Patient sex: F
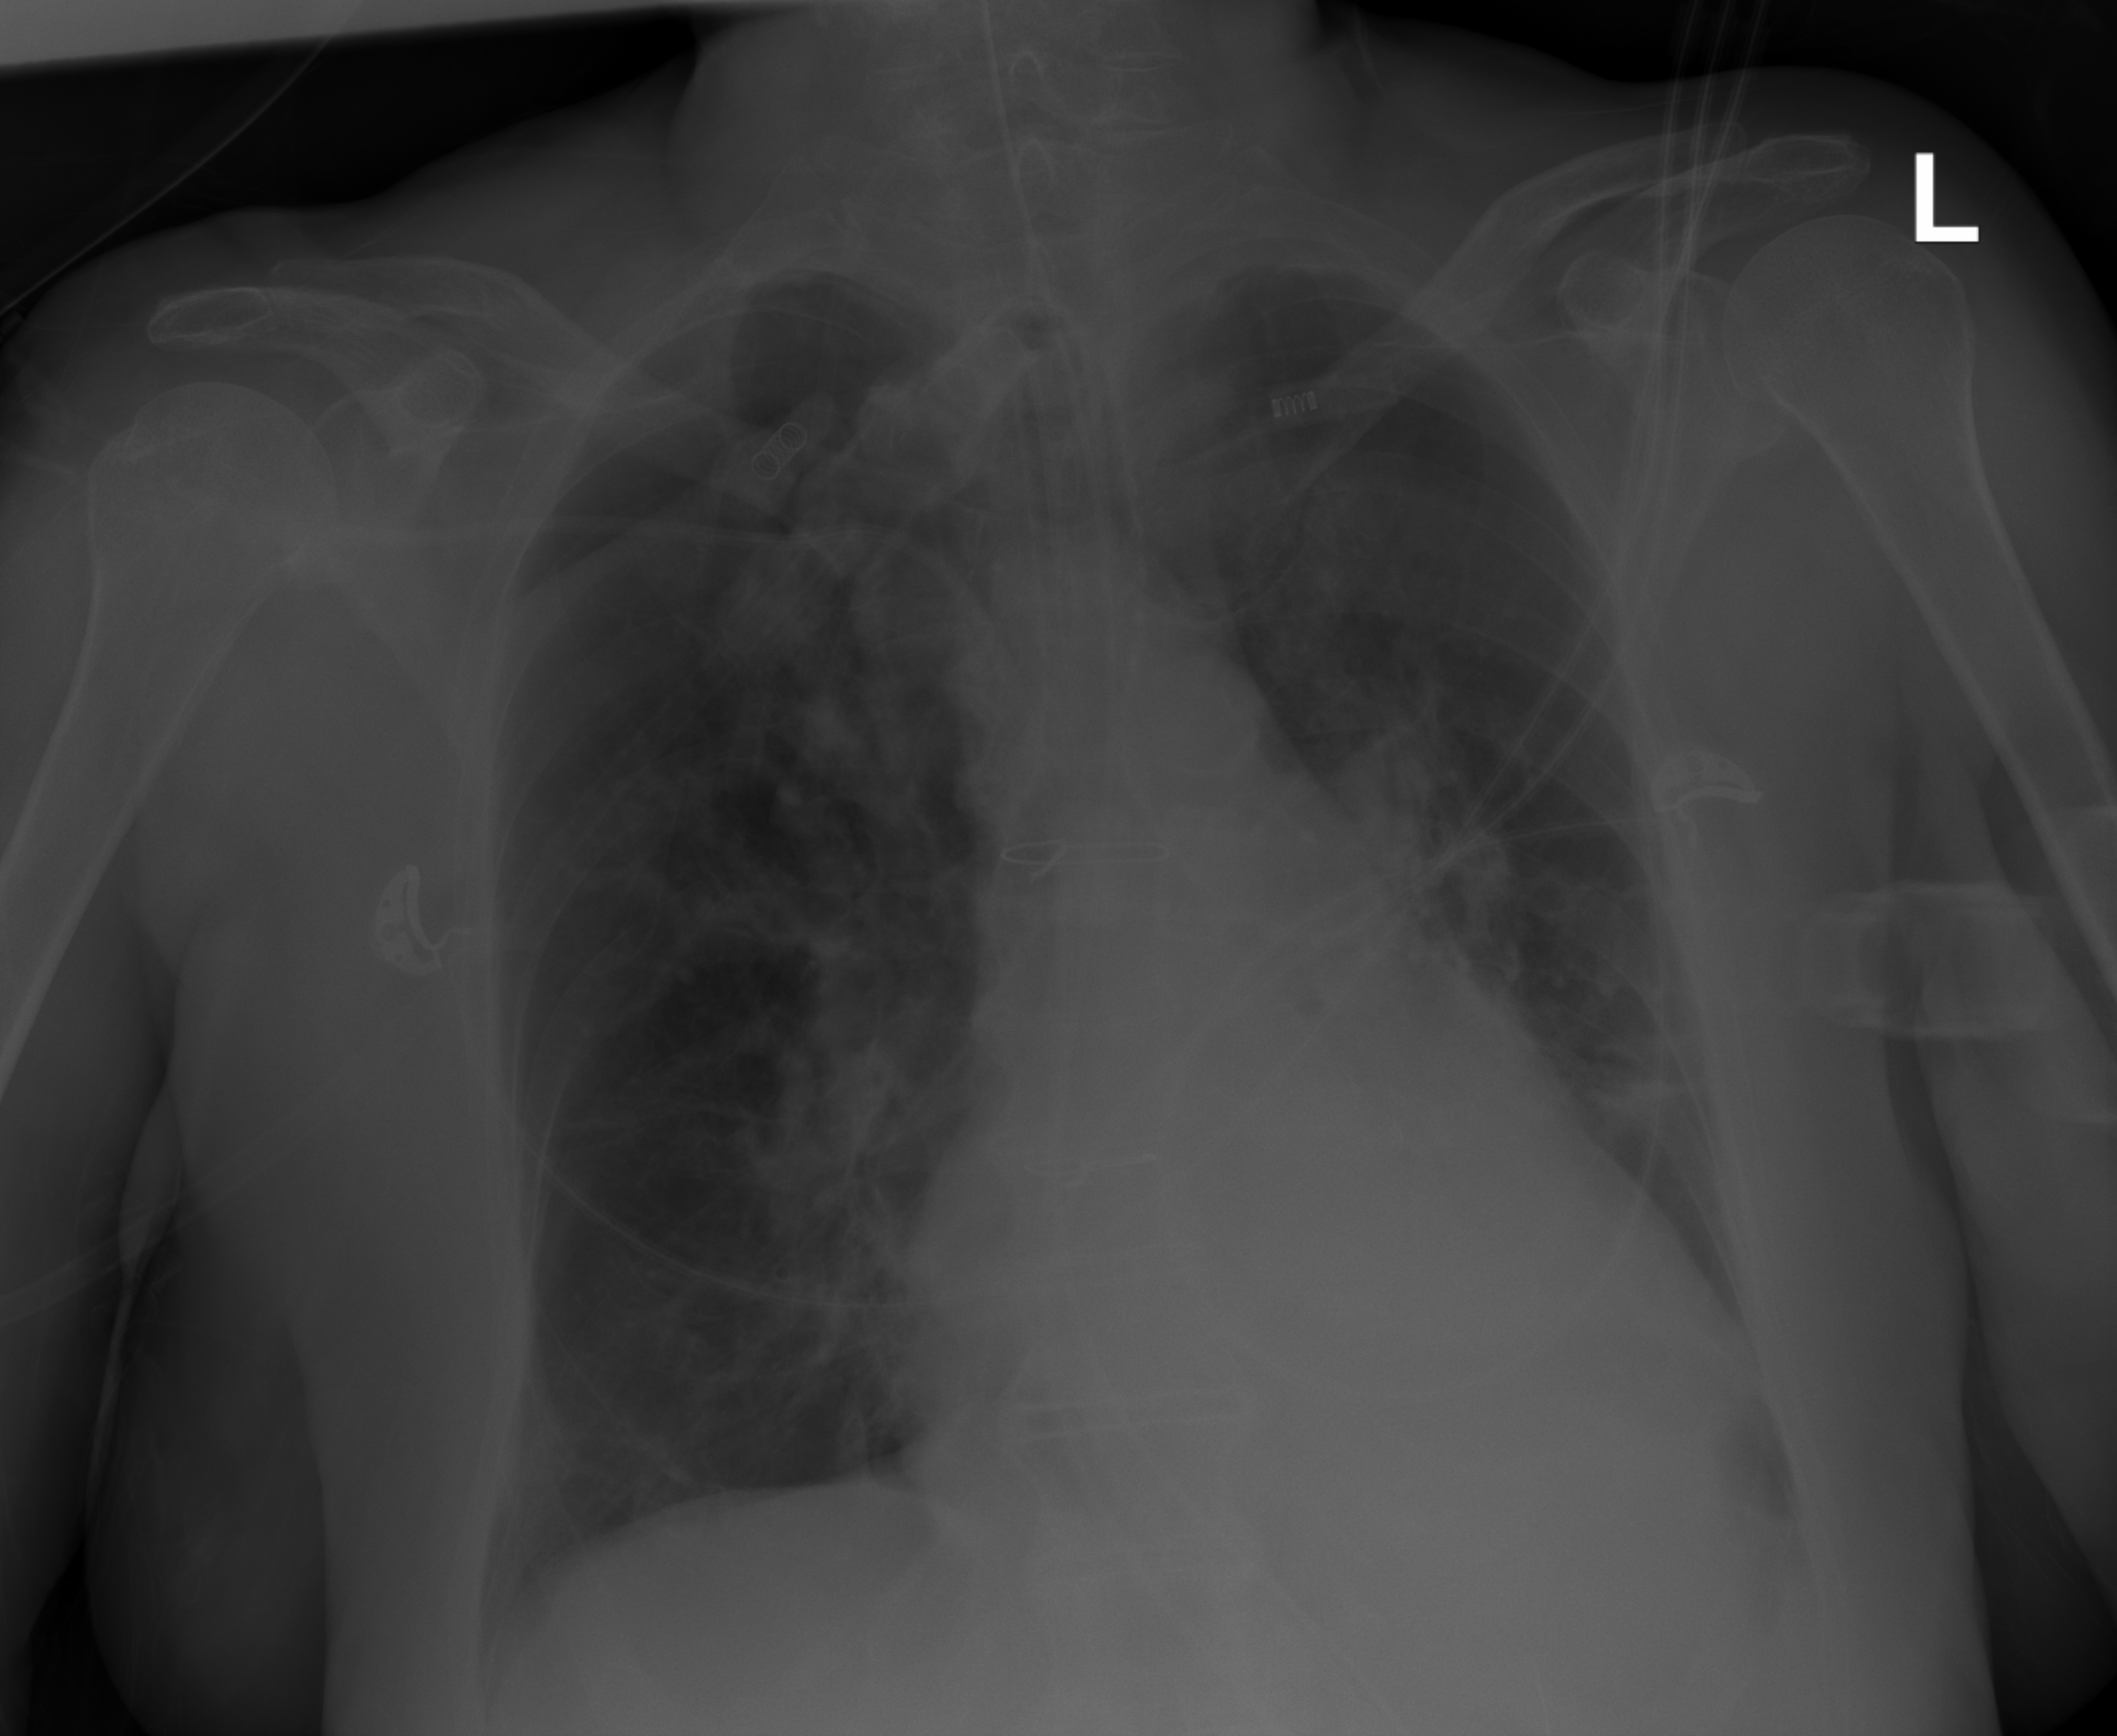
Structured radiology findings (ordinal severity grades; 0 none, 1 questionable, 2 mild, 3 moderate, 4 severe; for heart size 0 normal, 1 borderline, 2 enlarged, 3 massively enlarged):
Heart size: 2
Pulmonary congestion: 2
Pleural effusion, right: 0
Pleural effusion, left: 0
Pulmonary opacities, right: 2
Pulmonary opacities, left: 2
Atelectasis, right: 0
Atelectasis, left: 0